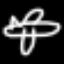
Label: airplane